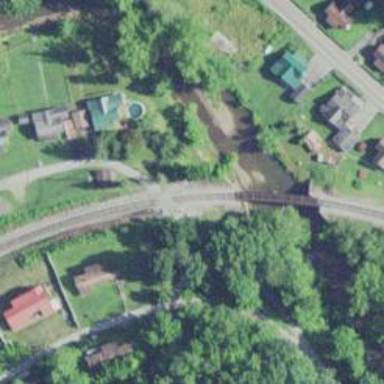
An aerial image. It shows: Level crossing along the railway.